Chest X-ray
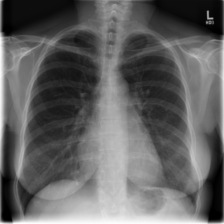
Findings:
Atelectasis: negative
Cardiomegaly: negative
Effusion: negative
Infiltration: negative
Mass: negative
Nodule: negative
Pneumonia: negative
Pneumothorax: negative
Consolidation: negative
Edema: negative
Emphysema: negative
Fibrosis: negative
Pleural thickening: negative
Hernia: negative